Question: I'm styling the UITableView in <URL> and want to change the color of the header title:

The labels 'Without title' and 'Text Field' should be white. How can this be done?
Thanks.
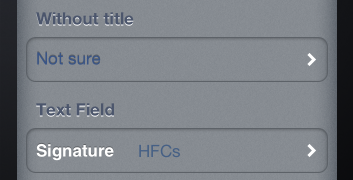
Answer: You can try following line of code in table cell creation method -
'''
cell.textLabel.backgroundColor = //Your color;
cell.detailTextLabel.backgroundColor = //Your color;
'''
You can refer following for more detail description, where you can find detail example of creating custom sectioned table similar to what you have mentioned -
<URL>